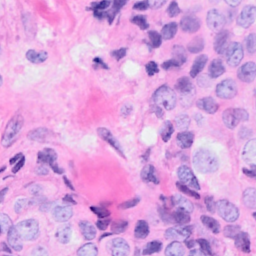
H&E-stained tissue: Breast